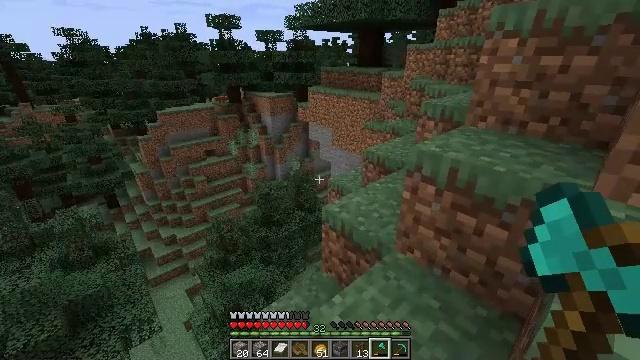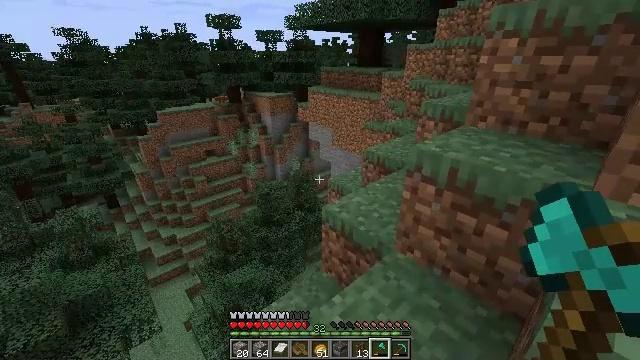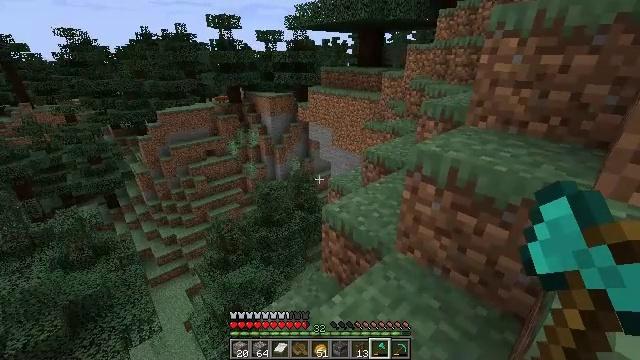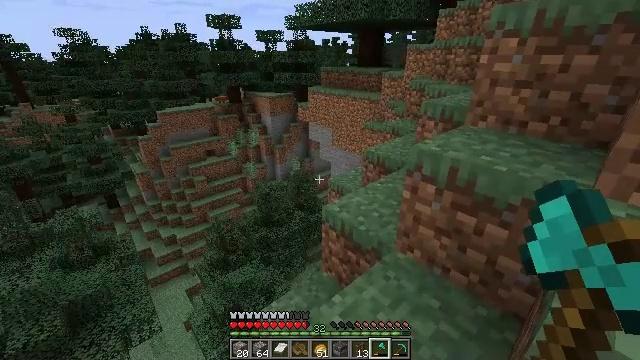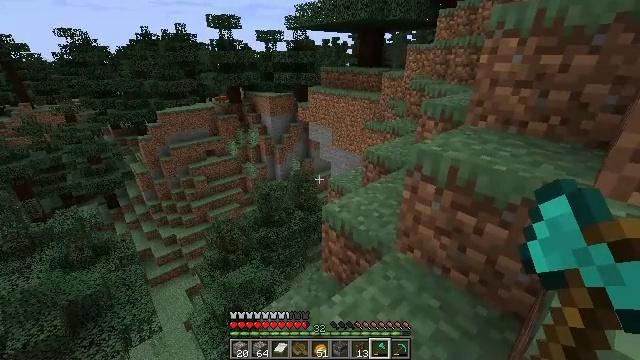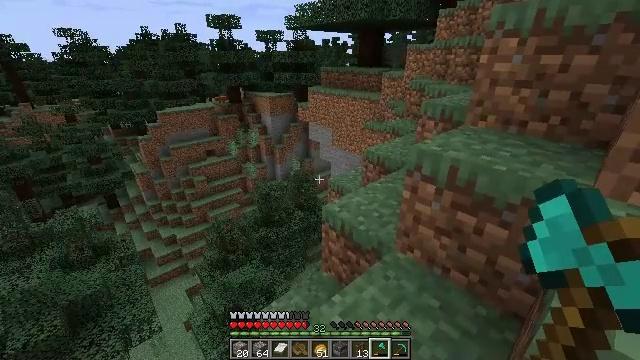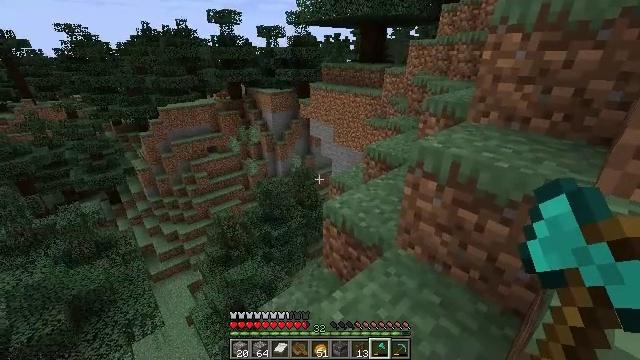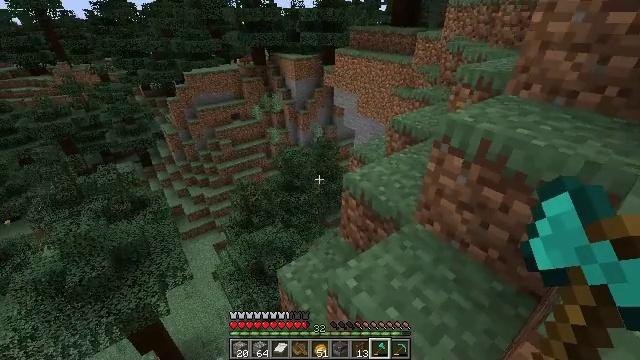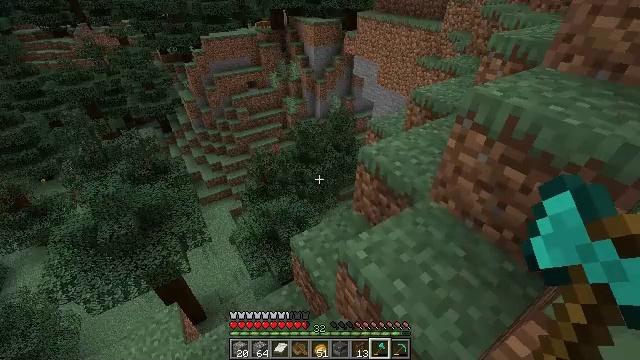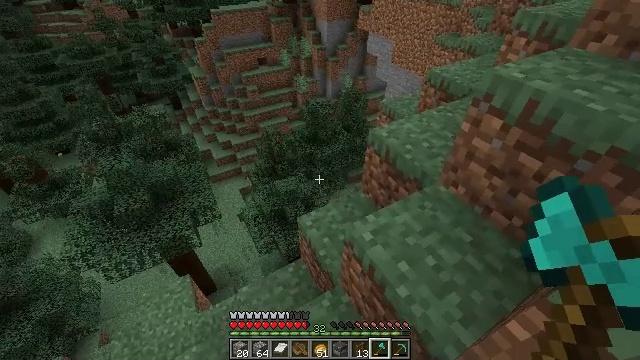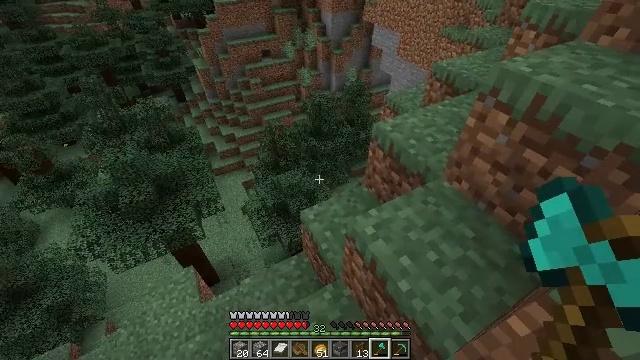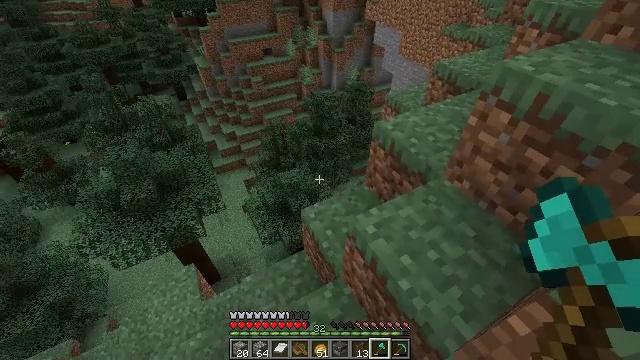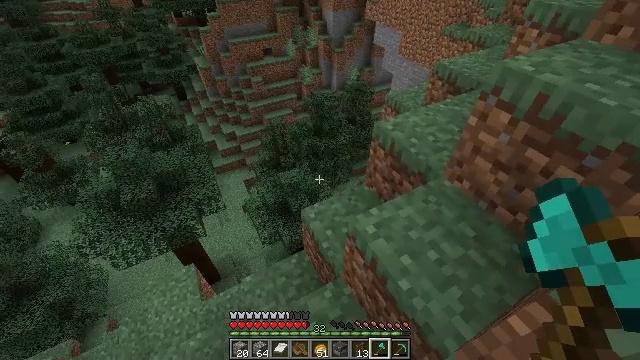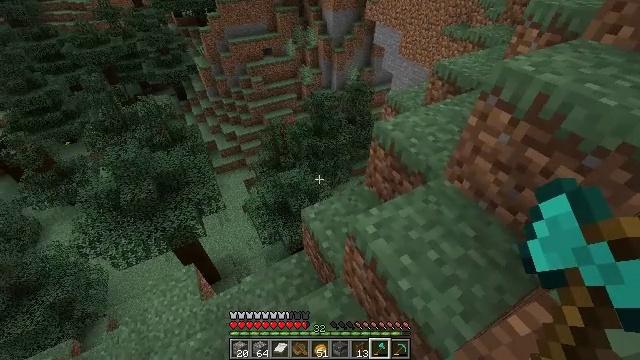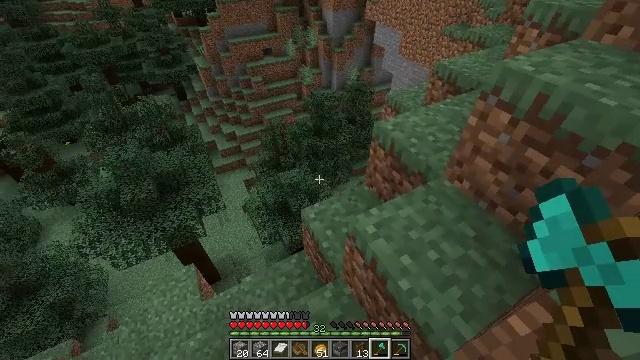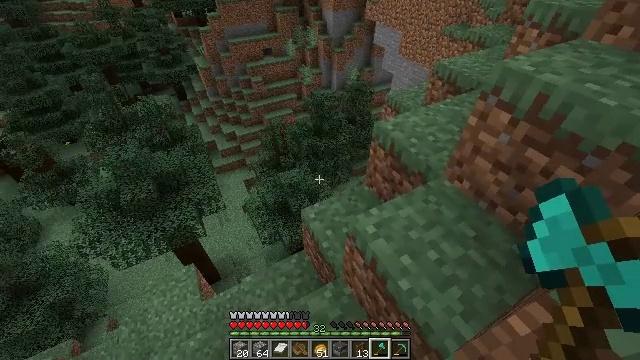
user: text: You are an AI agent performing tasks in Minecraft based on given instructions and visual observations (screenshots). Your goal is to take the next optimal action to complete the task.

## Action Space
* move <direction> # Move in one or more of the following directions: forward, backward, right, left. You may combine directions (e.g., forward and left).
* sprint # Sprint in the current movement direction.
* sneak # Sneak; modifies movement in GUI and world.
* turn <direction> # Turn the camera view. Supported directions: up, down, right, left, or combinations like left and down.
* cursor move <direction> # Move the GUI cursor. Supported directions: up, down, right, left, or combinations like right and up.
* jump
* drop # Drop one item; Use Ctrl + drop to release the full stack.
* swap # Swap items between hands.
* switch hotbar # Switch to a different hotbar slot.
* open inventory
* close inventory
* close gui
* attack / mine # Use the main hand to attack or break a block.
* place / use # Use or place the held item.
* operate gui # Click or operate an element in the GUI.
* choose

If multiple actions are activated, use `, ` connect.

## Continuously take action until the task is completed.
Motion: motion action
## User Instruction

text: Remove a spruce boat from the inventory.
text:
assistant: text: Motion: no_op
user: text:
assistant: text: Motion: no_op
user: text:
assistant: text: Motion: no_op
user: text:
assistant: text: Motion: no_op
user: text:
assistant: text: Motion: no_op
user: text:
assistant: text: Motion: no_op
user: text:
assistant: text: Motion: turn left and down
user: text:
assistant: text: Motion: turn left and down
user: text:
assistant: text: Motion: turn left and down
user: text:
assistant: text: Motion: turn down
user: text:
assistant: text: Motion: no_op
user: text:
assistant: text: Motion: no_op
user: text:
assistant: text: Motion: no_op
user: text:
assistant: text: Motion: no_op
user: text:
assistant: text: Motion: no_op
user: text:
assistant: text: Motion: no_op
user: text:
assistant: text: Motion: turn left and down
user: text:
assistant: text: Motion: turn left and down
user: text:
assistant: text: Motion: turn left
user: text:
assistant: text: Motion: turn left
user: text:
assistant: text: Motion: turn left
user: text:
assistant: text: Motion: no_op
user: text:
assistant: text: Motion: turn left
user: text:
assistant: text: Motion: no_op
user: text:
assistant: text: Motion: no_op
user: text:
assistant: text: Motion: turn left
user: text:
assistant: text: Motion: turn left and up
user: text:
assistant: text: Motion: turn left and up
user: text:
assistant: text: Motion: turn left and up
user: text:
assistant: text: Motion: turn left and up